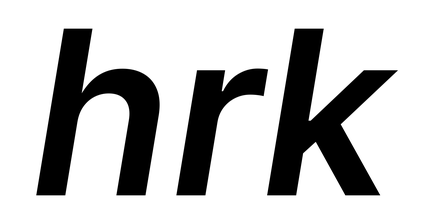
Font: Inter-Italic_SemiBold_Italic